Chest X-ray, PA view. Patient: 59 years old, sex M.
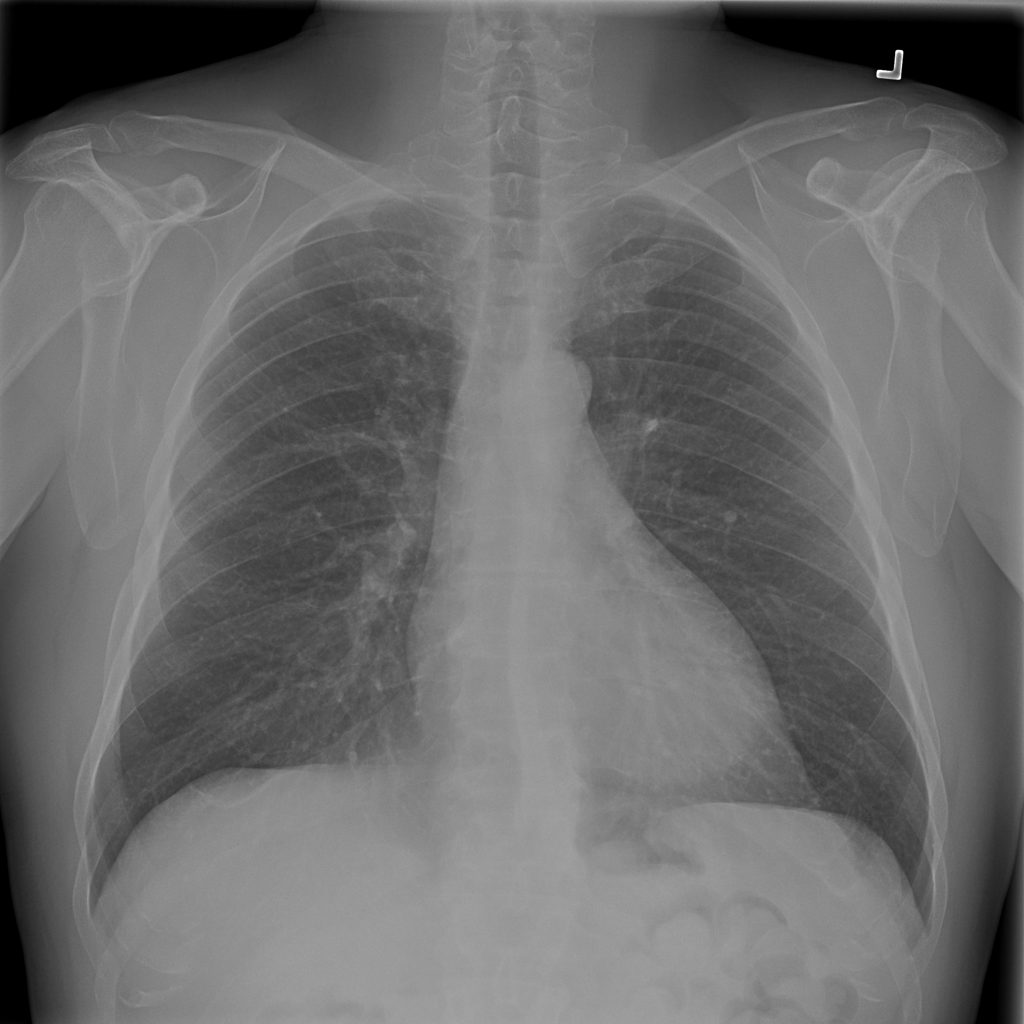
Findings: No Finding